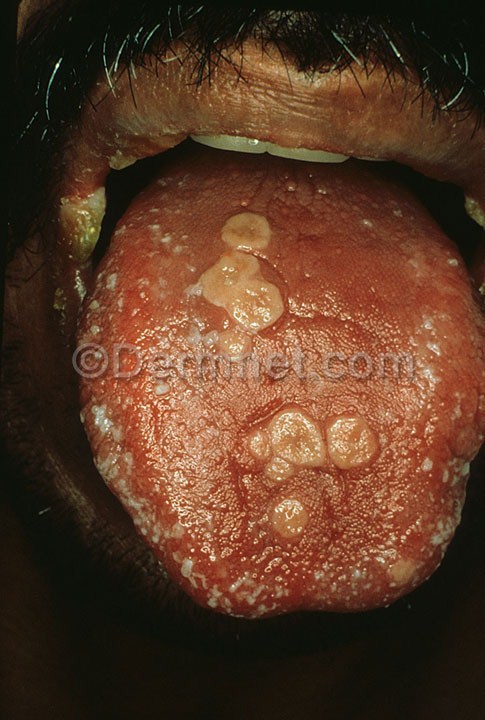
Disease: Herpes HPV and other STDs Photos